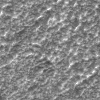
Atmospheric dust classification: not_dusty